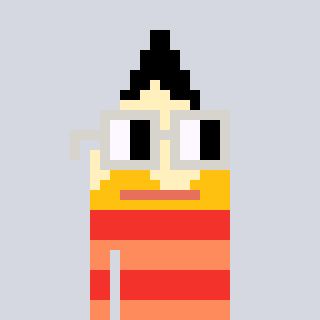
a pixel art character with square light gray glasses, a pencil-shaped head and a peachy-colored body on a cool background